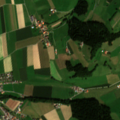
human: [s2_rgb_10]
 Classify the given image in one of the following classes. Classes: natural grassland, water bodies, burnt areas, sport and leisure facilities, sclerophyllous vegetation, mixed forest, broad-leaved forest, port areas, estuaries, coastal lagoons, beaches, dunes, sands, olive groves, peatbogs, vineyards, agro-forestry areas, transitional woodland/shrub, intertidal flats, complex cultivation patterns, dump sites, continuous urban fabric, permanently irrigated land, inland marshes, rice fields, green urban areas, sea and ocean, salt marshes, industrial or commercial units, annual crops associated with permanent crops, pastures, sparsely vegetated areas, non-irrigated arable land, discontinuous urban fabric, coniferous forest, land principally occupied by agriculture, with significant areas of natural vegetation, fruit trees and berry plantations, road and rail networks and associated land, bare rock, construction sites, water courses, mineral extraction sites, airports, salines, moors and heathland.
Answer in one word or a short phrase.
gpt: discontinuous urban fabric, non-irrigated arable land, pastures, coniferous forest